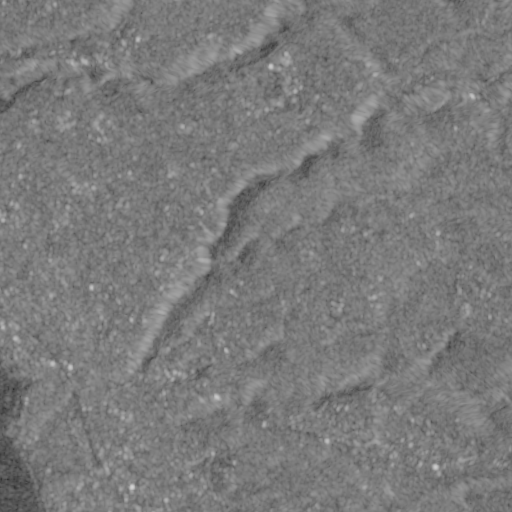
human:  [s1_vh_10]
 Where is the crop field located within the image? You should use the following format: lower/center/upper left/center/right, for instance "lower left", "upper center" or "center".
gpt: The crop field is located in the lower of the image.
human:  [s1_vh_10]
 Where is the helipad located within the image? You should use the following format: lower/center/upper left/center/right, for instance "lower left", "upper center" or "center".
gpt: The helipad is located in the lower center of the image.
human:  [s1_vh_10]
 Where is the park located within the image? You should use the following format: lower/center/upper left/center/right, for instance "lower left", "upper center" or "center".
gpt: The park is located in the lower center of the image.
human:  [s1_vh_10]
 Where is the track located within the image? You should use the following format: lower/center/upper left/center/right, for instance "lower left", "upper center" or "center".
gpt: There is no track in the image.

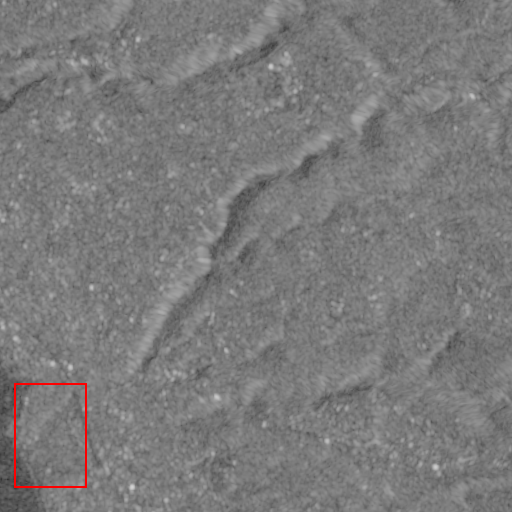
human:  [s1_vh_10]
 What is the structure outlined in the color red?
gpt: The structure outlined in red is a crop field.
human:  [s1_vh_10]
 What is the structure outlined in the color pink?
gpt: There is no pink outline.